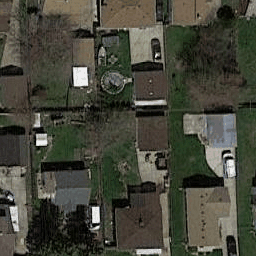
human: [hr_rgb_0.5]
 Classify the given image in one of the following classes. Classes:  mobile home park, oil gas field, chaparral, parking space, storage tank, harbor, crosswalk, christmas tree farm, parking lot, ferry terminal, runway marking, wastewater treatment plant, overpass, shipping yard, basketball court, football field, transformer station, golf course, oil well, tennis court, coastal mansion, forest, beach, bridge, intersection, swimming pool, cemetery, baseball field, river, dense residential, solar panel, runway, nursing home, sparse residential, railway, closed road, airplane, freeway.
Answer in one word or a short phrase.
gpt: dense residential